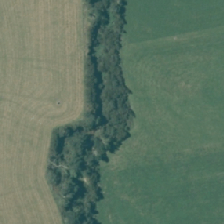
Land cover: manuka_kanuka